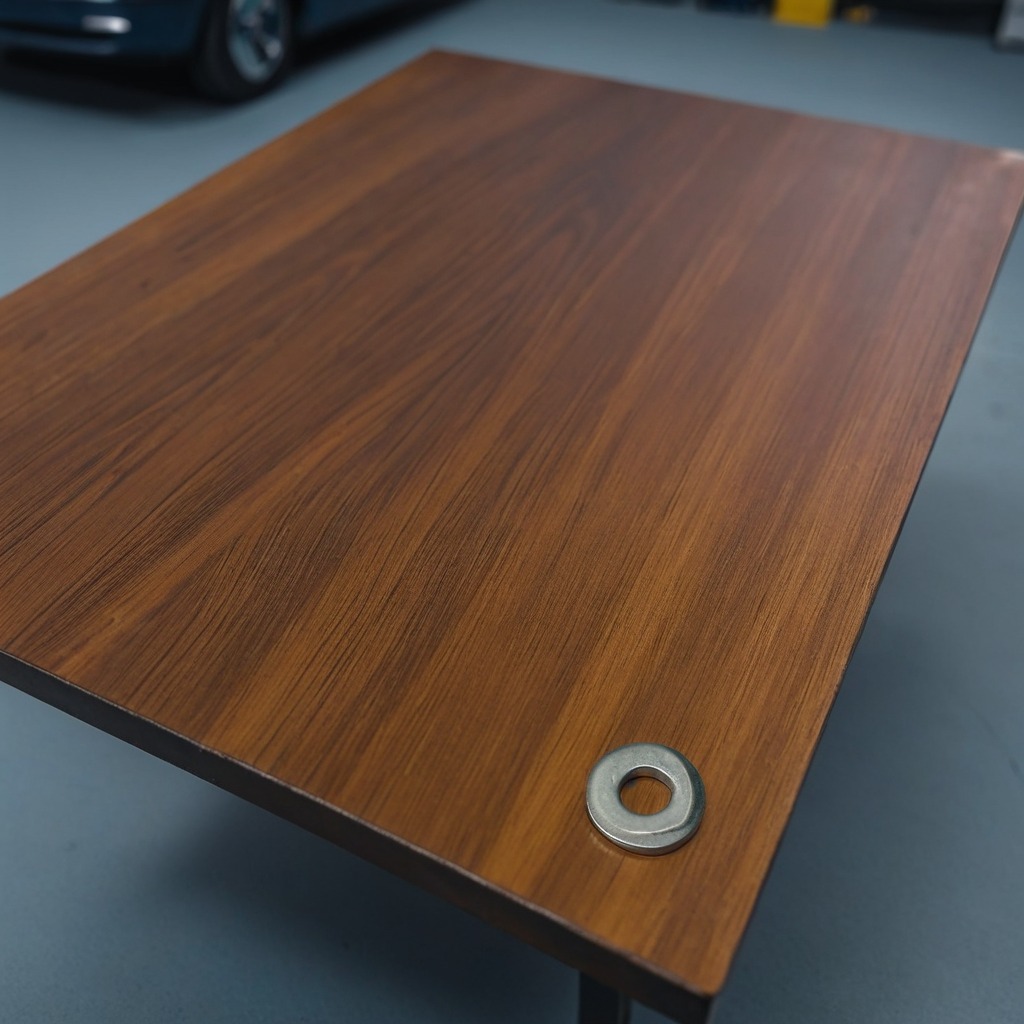
A flat metal washer lying on a old table with faint burn marks in a small garage at twilight.